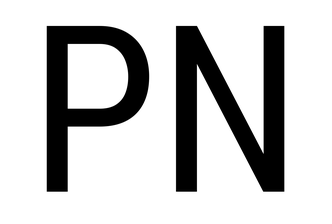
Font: Roboto_Condensed_Regular